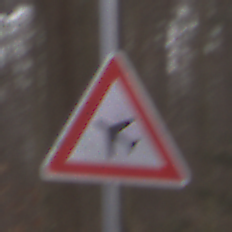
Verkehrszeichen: FlugbetriebRechts
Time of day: MorningAfternoon
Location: Outdoor (Nature)
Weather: Overcast
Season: Autumn
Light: Natural